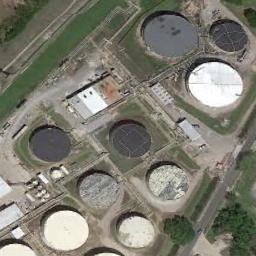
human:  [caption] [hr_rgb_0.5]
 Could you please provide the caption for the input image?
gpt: There are some white and black storage tanks on the bare land .

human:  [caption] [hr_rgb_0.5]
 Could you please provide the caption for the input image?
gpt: There are two rows of storage tanks on each open lot .

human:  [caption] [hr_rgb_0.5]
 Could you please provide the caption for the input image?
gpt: There are many buildings of different sizes near the storage tanks .

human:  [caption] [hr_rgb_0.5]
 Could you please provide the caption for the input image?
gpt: There are many neatly arranged storage tanks and many pipelines in the factory, And there is a lawn next to the factory .

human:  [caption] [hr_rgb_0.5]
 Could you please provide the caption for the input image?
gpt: There are some storage tanks of different sizes .